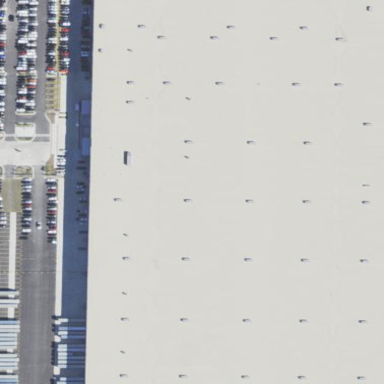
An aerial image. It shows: Warehouse.